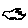
Label: bird